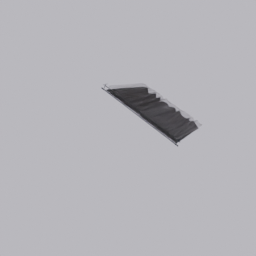
Label: architecture